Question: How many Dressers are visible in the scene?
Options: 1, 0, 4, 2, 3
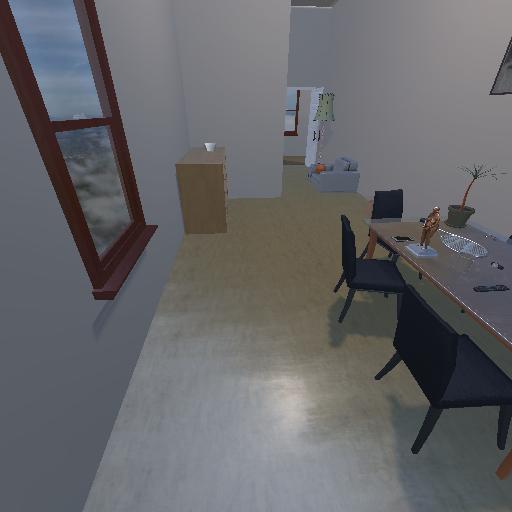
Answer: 1